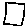
Label: square